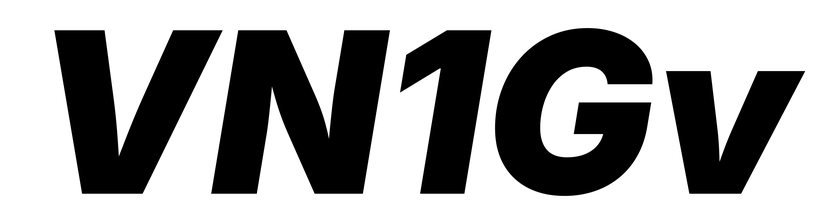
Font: Inter-Italic_Black_Italic